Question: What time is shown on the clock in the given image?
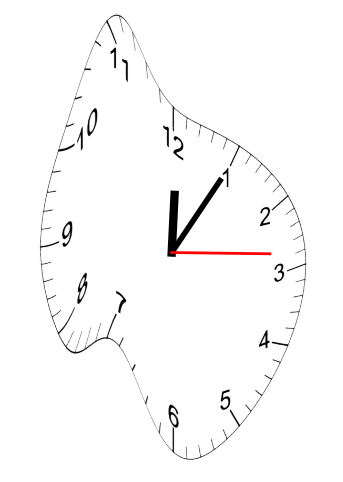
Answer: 12:05:14